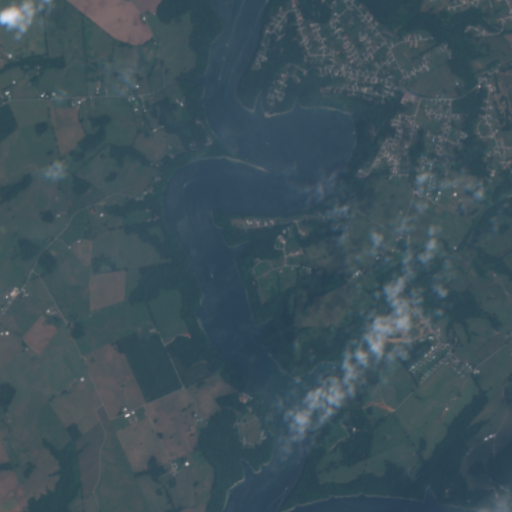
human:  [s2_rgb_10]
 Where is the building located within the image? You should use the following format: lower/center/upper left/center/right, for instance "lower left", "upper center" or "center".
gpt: The building is located in the center of the image.
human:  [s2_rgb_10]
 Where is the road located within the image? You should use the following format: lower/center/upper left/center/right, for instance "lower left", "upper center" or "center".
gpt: There is no road in the image.